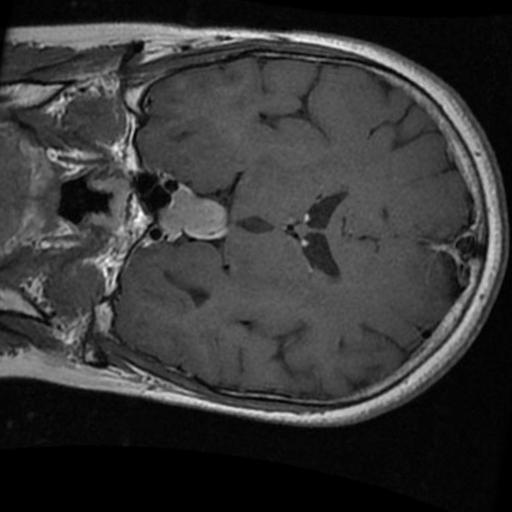
Label: brain_tumor